Question: I got a iPhone app design made in Photoshop. I converted the PSD file to PNG format.
I found it difficult to implement, especially on some portions like semicircle-shaped buttons.
How can I implement this semicircle-shape as two buttons?

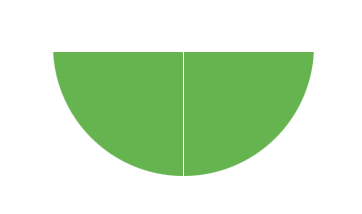
Answer: Draw two quarter circle images in Photoshop, saved at PNG files. In your nib file make two custom buttons the size of the quarter circles, each with one of these quarter circle images. Place the two buttons next to each other. You can embellish the buttons by drawing the various states of the button as separate PNG files, and add those images to the nib file definition of the buttons.